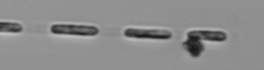
Label: Skeletonema